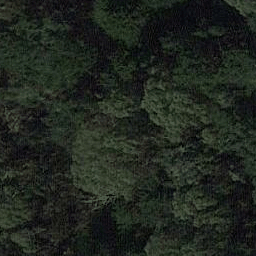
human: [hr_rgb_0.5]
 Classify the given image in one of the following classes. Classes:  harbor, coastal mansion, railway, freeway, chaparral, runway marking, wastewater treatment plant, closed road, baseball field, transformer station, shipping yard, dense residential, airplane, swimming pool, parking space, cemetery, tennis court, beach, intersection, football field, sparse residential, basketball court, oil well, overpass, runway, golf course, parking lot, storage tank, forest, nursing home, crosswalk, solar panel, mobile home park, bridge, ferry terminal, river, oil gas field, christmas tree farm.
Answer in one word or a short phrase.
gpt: forest